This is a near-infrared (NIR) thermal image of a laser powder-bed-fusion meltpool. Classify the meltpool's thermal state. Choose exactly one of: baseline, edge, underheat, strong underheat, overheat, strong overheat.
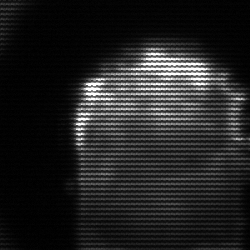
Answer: baseline